Question: This is the code for the button press:
'''
- (IBAction)newPoint:(id)sender {
[self.tabBarController setSelectedIndex:1];
UIViewController *vc = [self.storyboard instantiateViewControllerWithIdentifier:@"navid"];
UIViewController *tblvc = [self.storyboard instantiateViewControllerWithIdentifier:@"tblid"];
UINavigationController *nvc1 = self.tabBarController.viewControllers[1];
[nvc1 pushViewController:tblvc animated:NO];
[nvc1 pushViewController:vc animated:NO];
}
'''
This is my storyboard

This is exception I got:
'''
*** Terminating app due to uncaught exception 'NSInvalidArgumentException', reason: 'Pushing a navigation controller is not supported'
'''
What I'm trying to achieve is to show the rightmost view controller(in storyboard) when tapping on button. Then I want the back button of navigation controller to take to root view controller, just as I would reach that controller manually.
For that I change to the second tab(because button is on first tab), then I try to initialize Navigation controller. But there is something I probably missing...
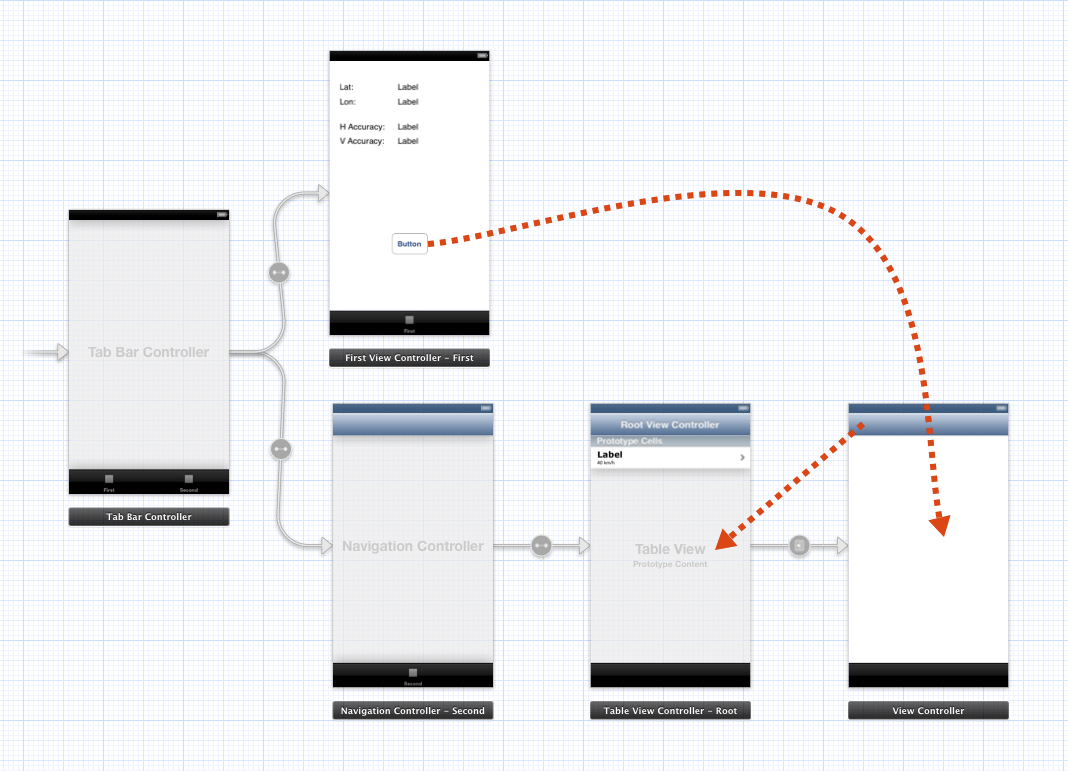
Answer: Make sure you have your storyboard IDs set on the correct view controllers within storyboards. To me it looks like either
'''
UIViewController *vc = [self.storyboard instantiateViewControllerWithIdentifier:@"navid"];
'''
Or
'''
UIViewController *tblvc = [self.storyboard instantiateViewControllerWithIdentifier:@"tblid"];
'''
Is creating a new instance of a UINavigation controller. You could confirm this by using the following
'''
- (IBAction)newPoint:(id)sender {
[self.tabBarController setSelectedIndex:1];
UIViewController *vc = [self.storyboard instantiateViewControllerWithIdentifier:@"navid"];
UIViewController *tblvc = [self.storyboard instantiateViewControllerWithIdentifier:@"tblid"];
NSLog(@"vc - %@",NSStringFromClass([vc class]));
NSLog(@"tblvc - %@",NSStringFromClass([tblvc class]));
UINavigationController *nvc1 = self.tabBarController.viewControllers[1];
[nvc1 pushViewController:tblvc animated:NO];
[nvc1 pushViewController:vc animated:NO];
}
'''
Then check the class names in the debugger. whichever one is UINavigationController (or a subclass) is the one thats the problem.